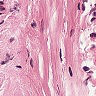
Metastatic tissue present: no